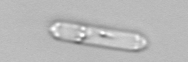
Label: Cerataulina_pelagica